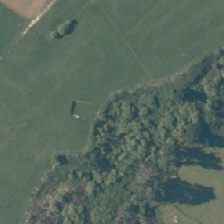
Land cover: deciduous_hardwood